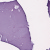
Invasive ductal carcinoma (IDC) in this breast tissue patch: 0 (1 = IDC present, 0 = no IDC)